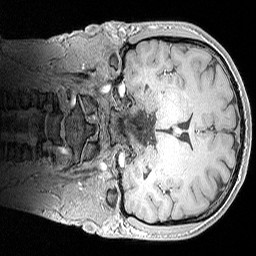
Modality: MP2RAGE
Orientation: coronal
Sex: male
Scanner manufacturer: siemens
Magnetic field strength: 3 T
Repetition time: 5 s
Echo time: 0.00292 s